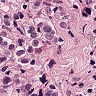
Metastatic tissue present: yes